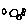
Label: circle